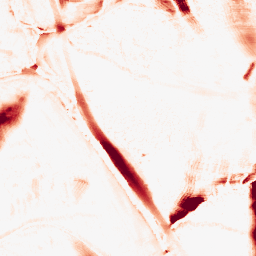
Category: morphological
Decomposition family: morphological_ellipse
Decomposition parameters: operation: opening
width: 20
height: 50
Upsampling method: regularized
Upsampling parameters: scale: 4
lambda_reg: 0.001
Upsampling scale: 4